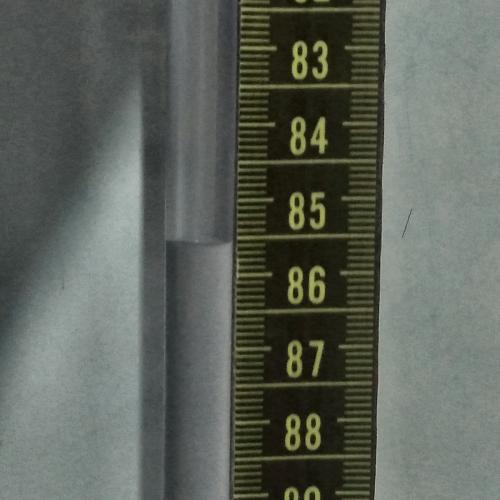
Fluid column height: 85.6 cm